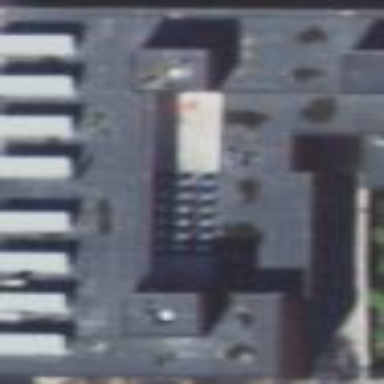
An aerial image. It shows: University building with black roof.